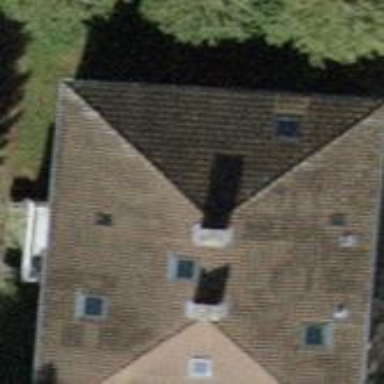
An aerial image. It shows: Gabled roofed house.